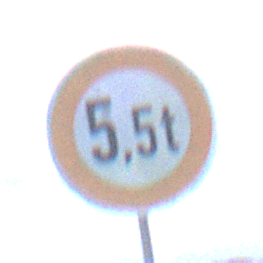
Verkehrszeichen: TatsaechlicheMasse
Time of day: SunriseSunset
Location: Outdoor (Nature)
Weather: PartlyCloudy
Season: NotSpecified
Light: Natural